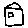
Label: house